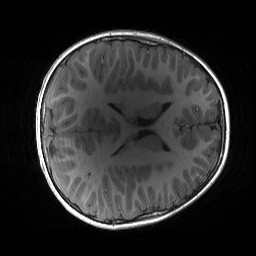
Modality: T1w
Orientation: axial
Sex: male
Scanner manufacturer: siemens
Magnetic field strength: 3 T
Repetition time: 1.9 s
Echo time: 0.00243 s